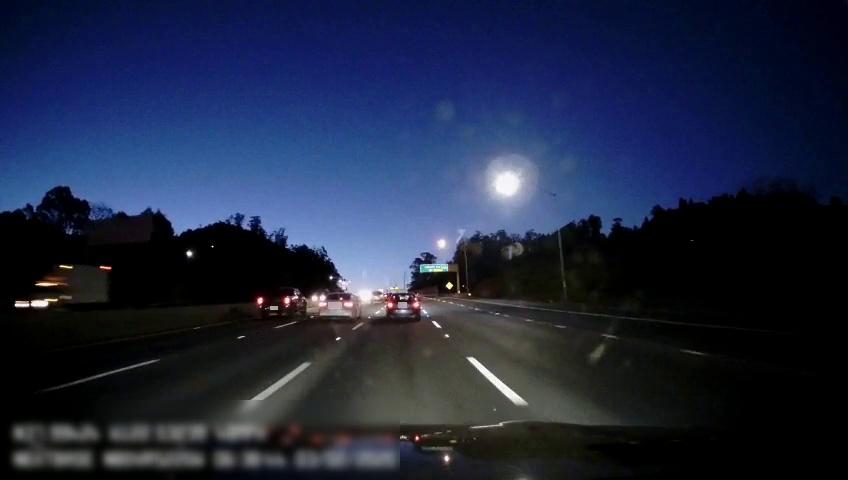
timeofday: Night
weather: Other
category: Drivable Space
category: Vehicles | SUV
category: Vehicles | Car
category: Vehicles | Truck
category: Vehicles | Truck
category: Vehicles | Car
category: Vehicles | SUV
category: Lanes | Alternate Lane
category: Lanes | Alternate Lane
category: Lanes | Current Lane
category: Lanes | Current Lane
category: Lanes | Alternate Lane
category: Lanes | Alternate Lane
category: Traffic | Signs